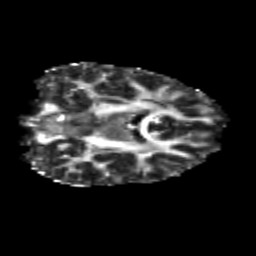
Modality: FA
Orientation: coronal
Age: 21
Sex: female
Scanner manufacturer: siemens
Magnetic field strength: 3 T
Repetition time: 3.5 s
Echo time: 0.113 s